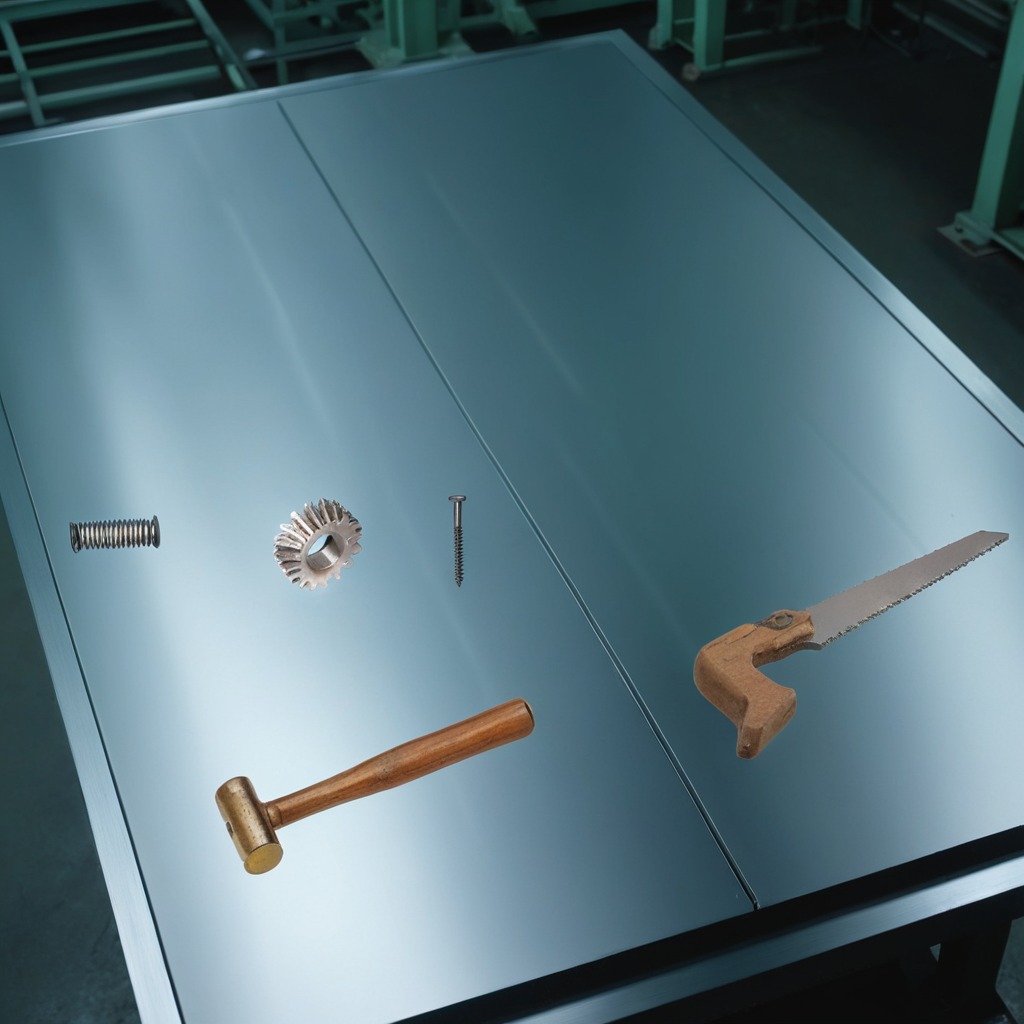
A hammer is lying on a metal table in a machine shop under fluorescent lights.